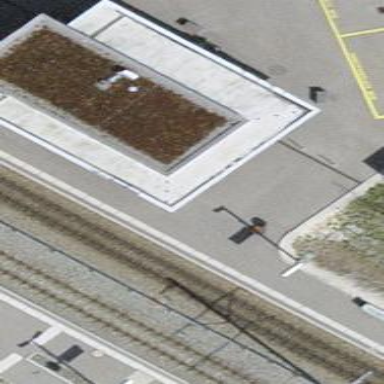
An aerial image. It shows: Train station building.